Question: The page I am working with currently has a fluid container.
It can resize to screen width if the window width is above 960px, if below 960px, it will stay fixed at 960px. This is to accommodate users with larger screens.
I have three lists to display:
'''
<div id="list1" style="float:left;width:500px">...</div>
<div id="list2" style="float:left;width:500px">...</div>
<div id="list3" style="float:left;width:500px">...</div>
'''
But wish to order them differently when the container is larger than 1000px.
I have tried applying 'clear' with no good luck. Is there a way to achieve the following without using javascript?

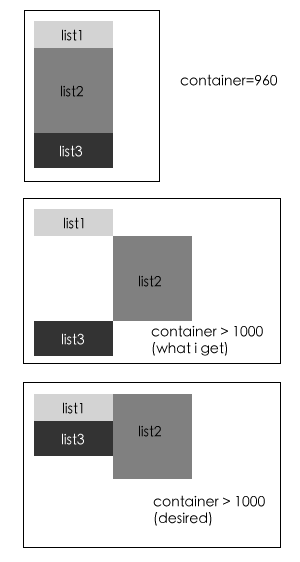
Answer: The easiest way I can think to do this is using CSS media queries.
If it's 960 wide or less, don't float them.
if it's greater than 960, 'float' list1 and list3 to the 'left', and 'float' list 2 to the 'right'.
i.e.
'''
<div id="list1"></div>
<div id="list2"></div>
<div id="list3"></div>
'''
and the css
'''
#list1 {
background: #202020;
height: 50px;
}
#list2 {
background: #404040;
height: 150px;
}
#list3 {
background: #606060;
height: 50px;
}
@media (min-width: 960px){
#list1 {
width: 50%;
float: left;
}
#list2 {
width: 50%;
float:right;
}
#list3 {
width: 50%;
float: left;
}
}
'''
see <URL> for a demonstration.